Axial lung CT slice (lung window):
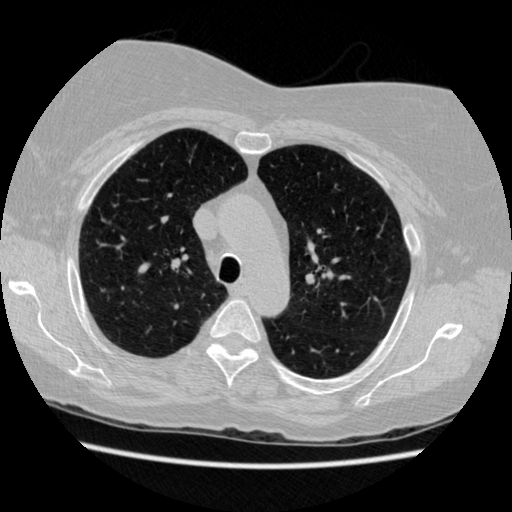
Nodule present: no